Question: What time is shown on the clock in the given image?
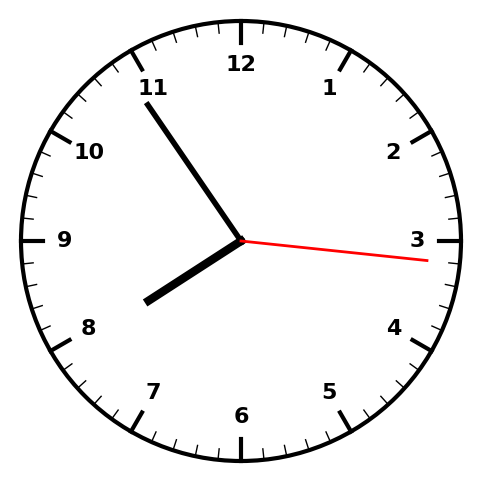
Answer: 07:54:16